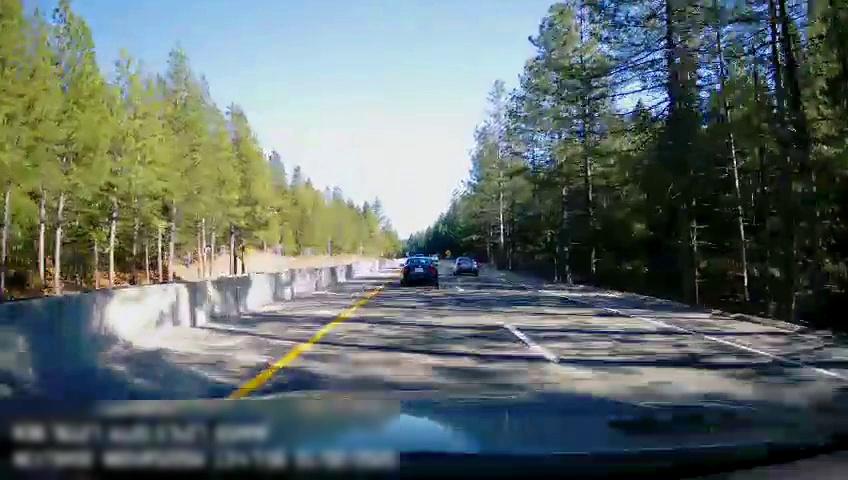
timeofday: Day
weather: Sunny
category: Drivable Space
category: Vehicles | Car
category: Vehicles | Car
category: Lanes | Alternate Lane
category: Lanes | Current Lane
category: Lanes | Current Lane